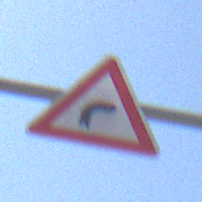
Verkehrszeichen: KurveRechts
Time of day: Midday
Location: Outdoor (RoadRail)
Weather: Clear
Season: Summer
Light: Natural